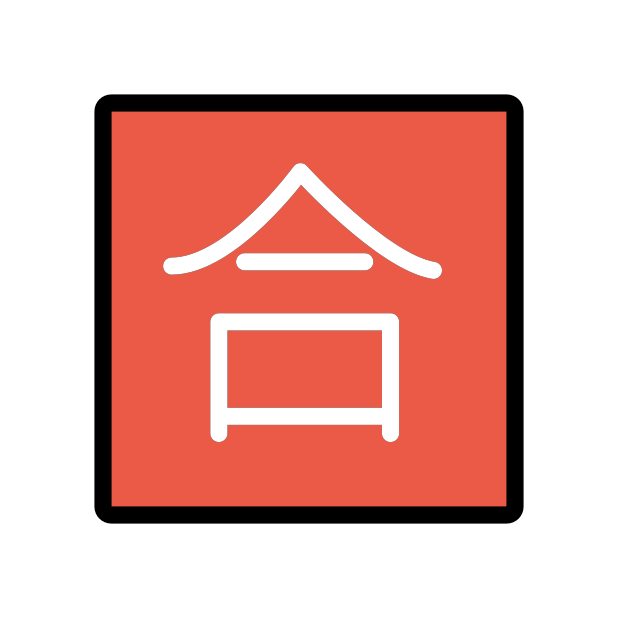
Japanese “passing grade” button